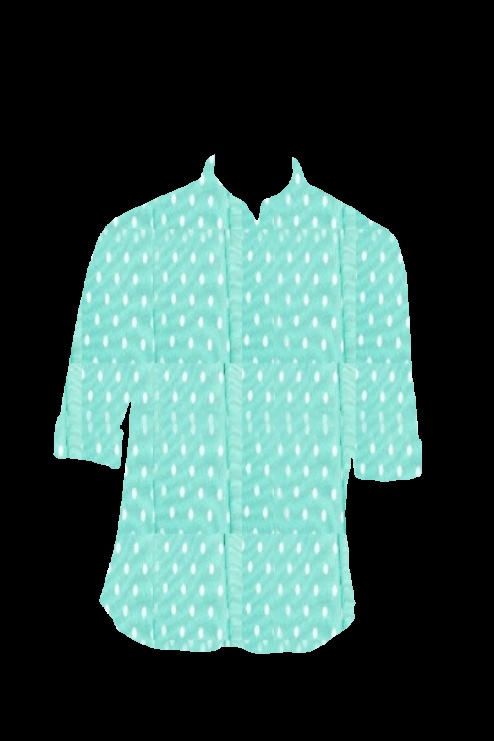
mint polka dot tee